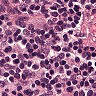
Metastatic tissue present: no